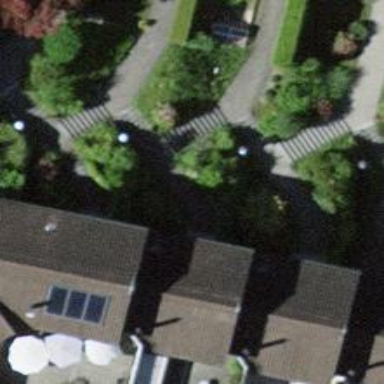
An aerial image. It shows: Set of steps on the road.